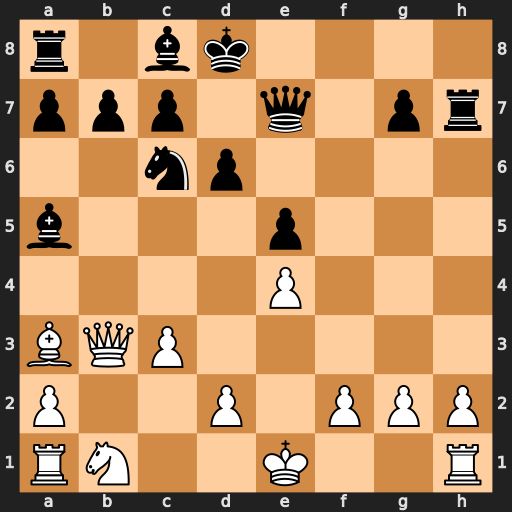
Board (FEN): r1bk4/ppp1q1pr/2np4/b3p3/4P3/BQP5/P2P1PPP/RN2K2R
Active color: w
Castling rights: KQ
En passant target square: -
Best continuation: Qg8+ Kd7 Qxh7